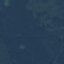
Land use / land cover class: Forest